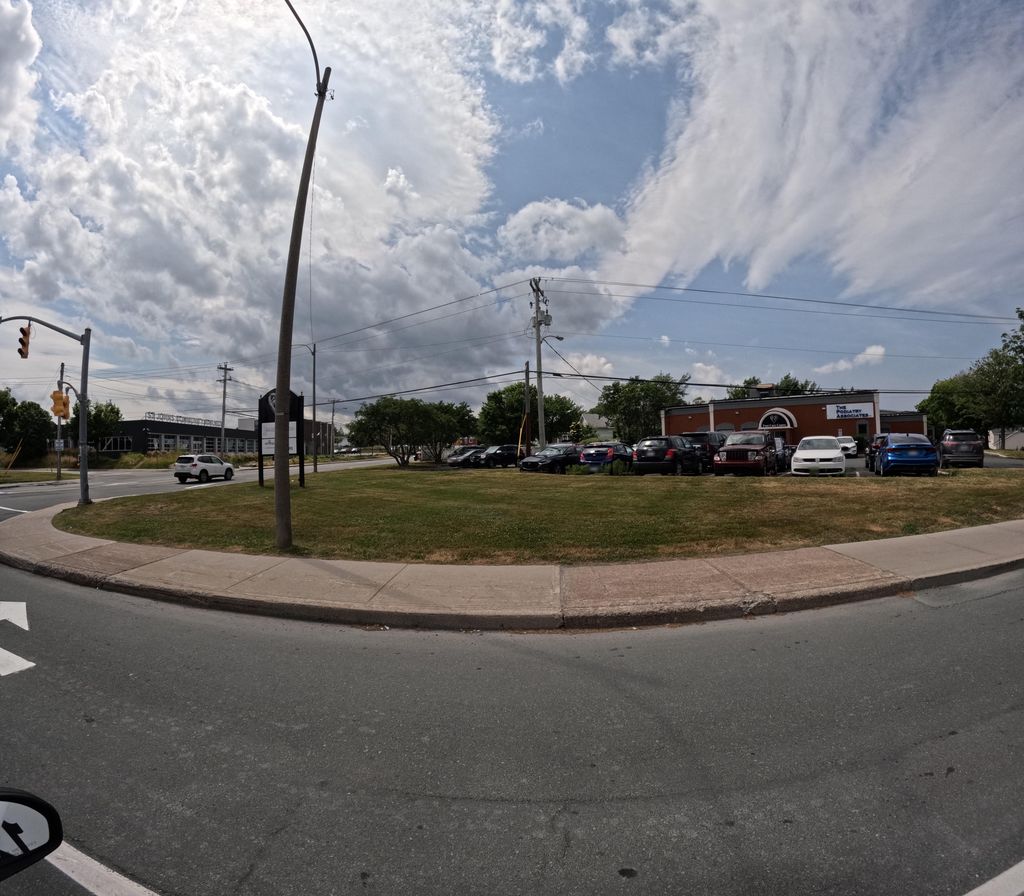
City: st_johns